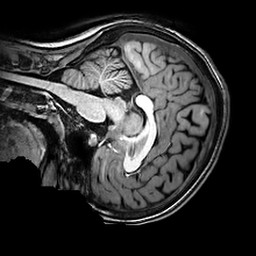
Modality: T1w
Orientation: sagittal
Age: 23
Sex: female